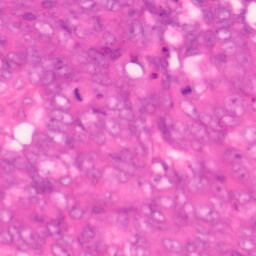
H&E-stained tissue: Colon